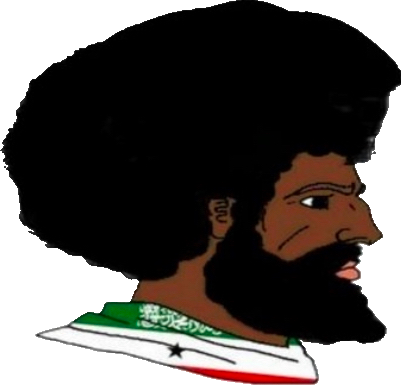
Label: 4_Yes_Chad